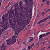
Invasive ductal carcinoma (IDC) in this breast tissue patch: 1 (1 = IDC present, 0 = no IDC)